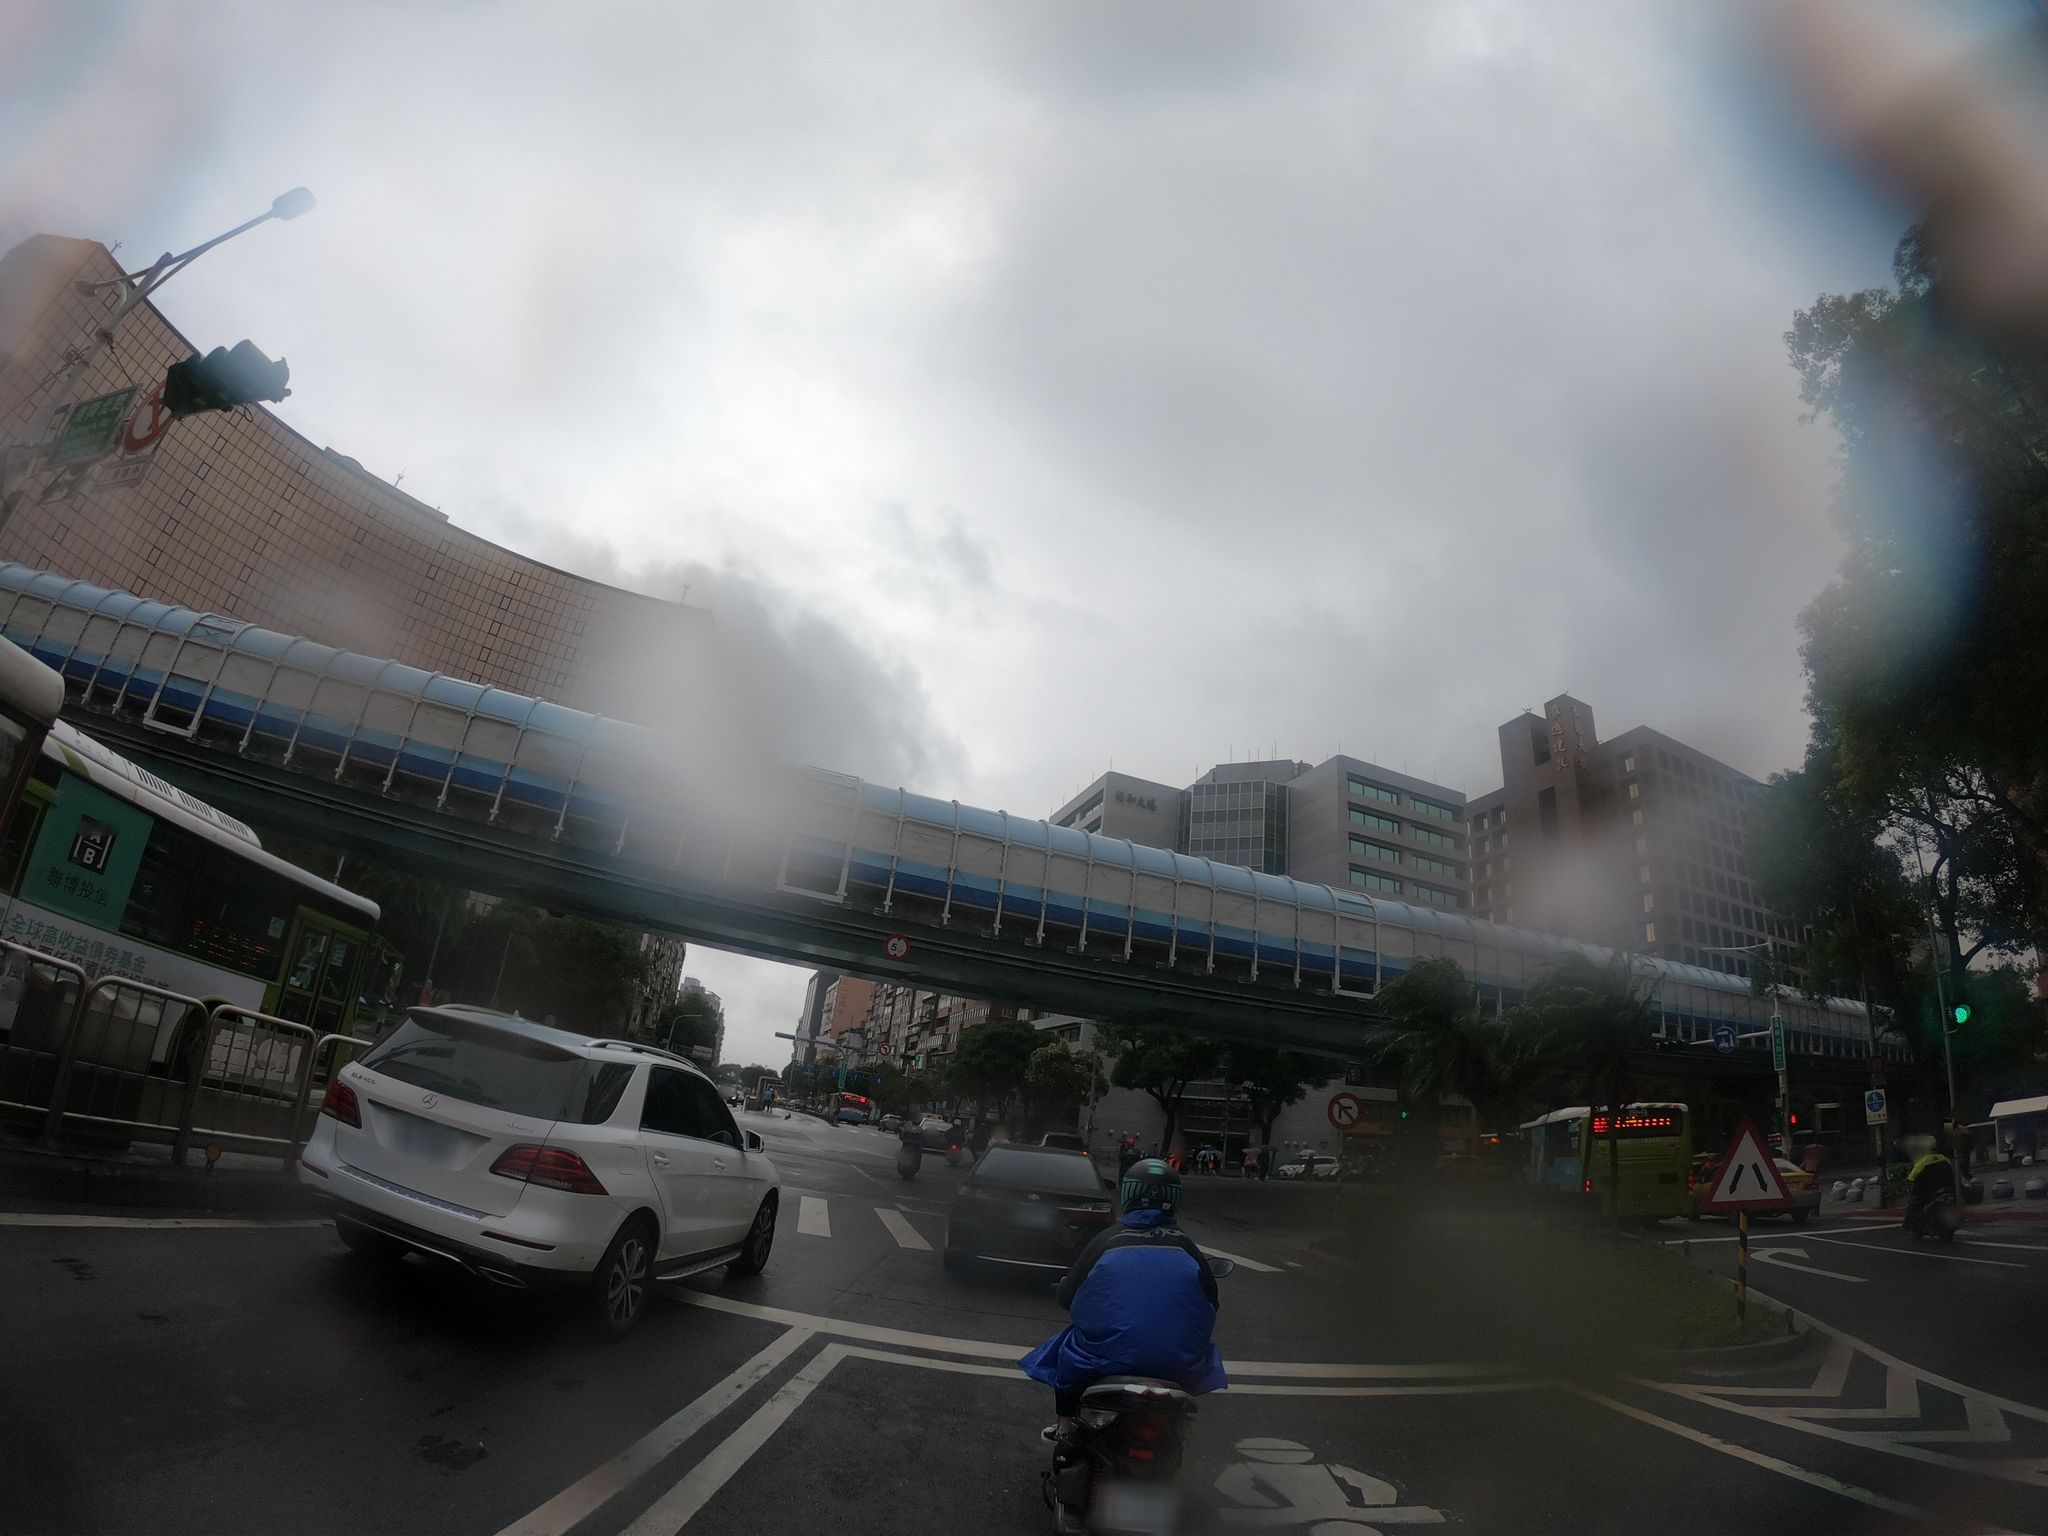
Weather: cloudy
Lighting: day
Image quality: good
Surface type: driving surface
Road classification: secondary
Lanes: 3
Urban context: urban centre
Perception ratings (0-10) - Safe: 7.29, Lively: 4.07, Beautiful: 5.41, Boring: 2.12, Depressing: 0.66, Wealthy: 2.48